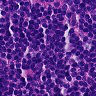
Metastatic tissue present: no